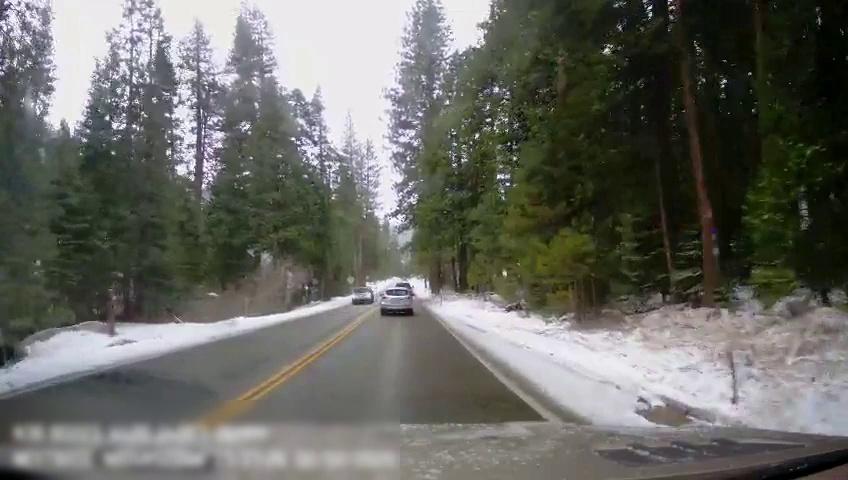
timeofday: Day
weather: Snowy
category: Drivable Space
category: Vehicles | SUV
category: Vehicles | Truck
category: Vehicles | SUV
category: Lanes | Current Lane
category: Lanes | Opposite Lane
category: Lanes | Opposite Lane
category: Lanes | Current Lane